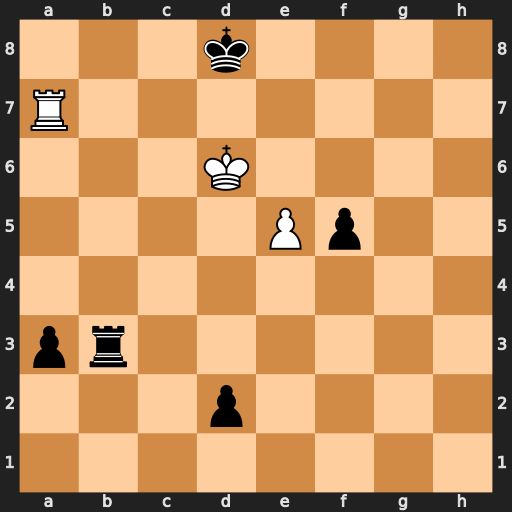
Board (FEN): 3k4/R7/3K4/4Pp2/8/pr6/3p4/8
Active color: w
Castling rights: -
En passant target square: -
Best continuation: Ra8+ Rb8 Rxb8#